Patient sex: M
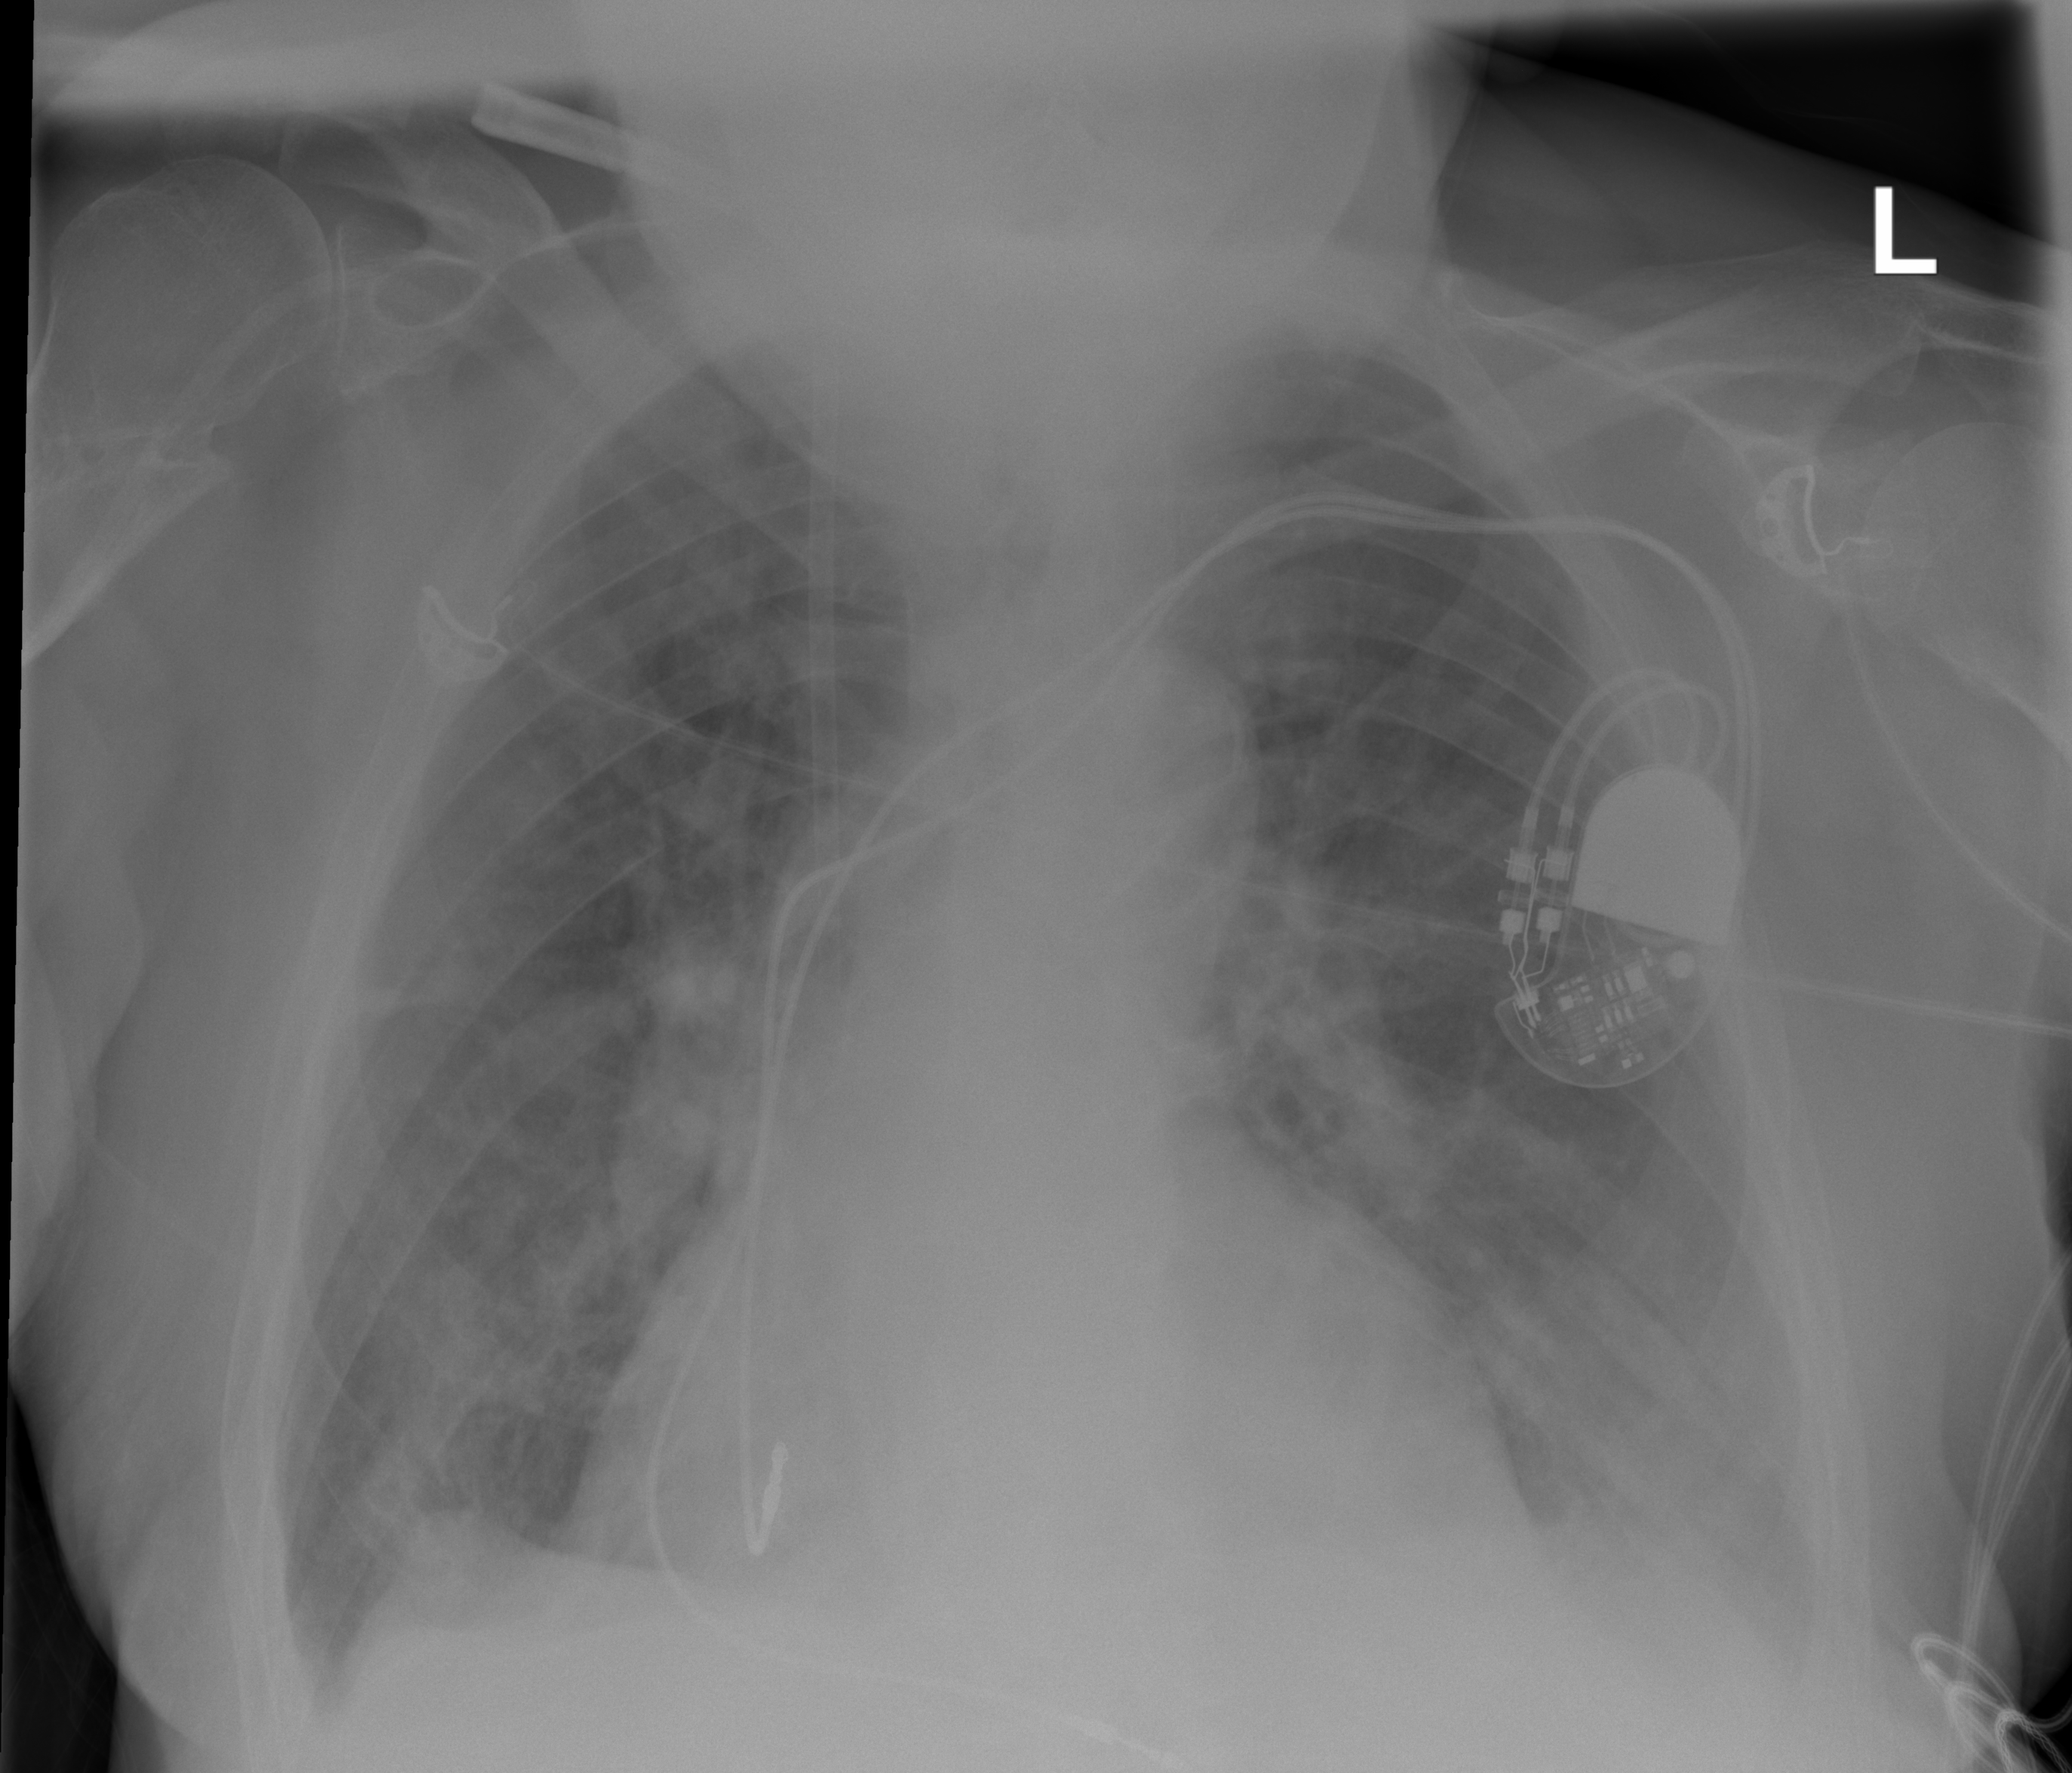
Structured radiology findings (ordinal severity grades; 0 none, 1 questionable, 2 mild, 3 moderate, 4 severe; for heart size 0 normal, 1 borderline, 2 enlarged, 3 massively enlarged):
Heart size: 2
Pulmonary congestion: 2
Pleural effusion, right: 0
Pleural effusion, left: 2
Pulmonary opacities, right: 2
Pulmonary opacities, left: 2
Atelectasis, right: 0
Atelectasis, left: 2